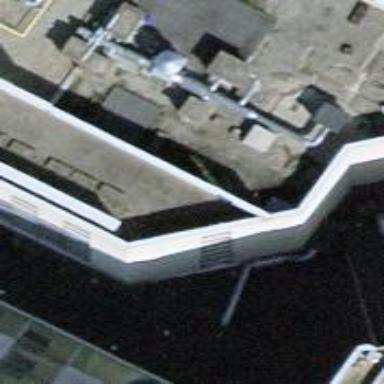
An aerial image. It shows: Hotel.